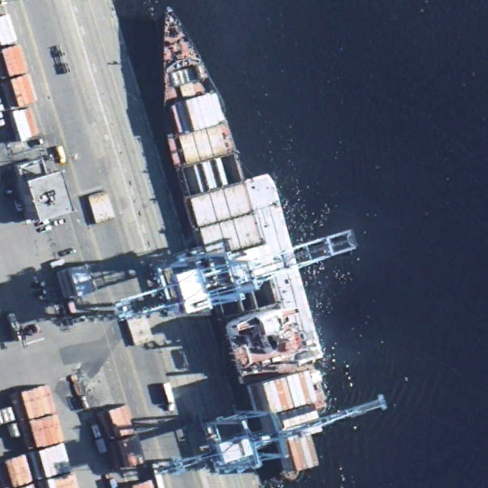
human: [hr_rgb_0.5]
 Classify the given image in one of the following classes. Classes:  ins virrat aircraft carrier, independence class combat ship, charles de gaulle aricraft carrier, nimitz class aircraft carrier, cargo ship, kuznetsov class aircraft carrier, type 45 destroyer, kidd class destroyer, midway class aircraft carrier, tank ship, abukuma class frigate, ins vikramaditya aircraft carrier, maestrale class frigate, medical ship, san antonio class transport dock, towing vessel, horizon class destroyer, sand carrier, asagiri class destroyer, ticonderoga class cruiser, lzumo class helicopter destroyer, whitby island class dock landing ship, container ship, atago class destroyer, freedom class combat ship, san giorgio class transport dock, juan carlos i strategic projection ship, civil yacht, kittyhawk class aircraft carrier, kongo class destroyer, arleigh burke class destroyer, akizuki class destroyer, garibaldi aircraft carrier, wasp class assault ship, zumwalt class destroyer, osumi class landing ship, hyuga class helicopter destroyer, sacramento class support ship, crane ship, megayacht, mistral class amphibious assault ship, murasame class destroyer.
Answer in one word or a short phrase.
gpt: Container ship